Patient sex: F
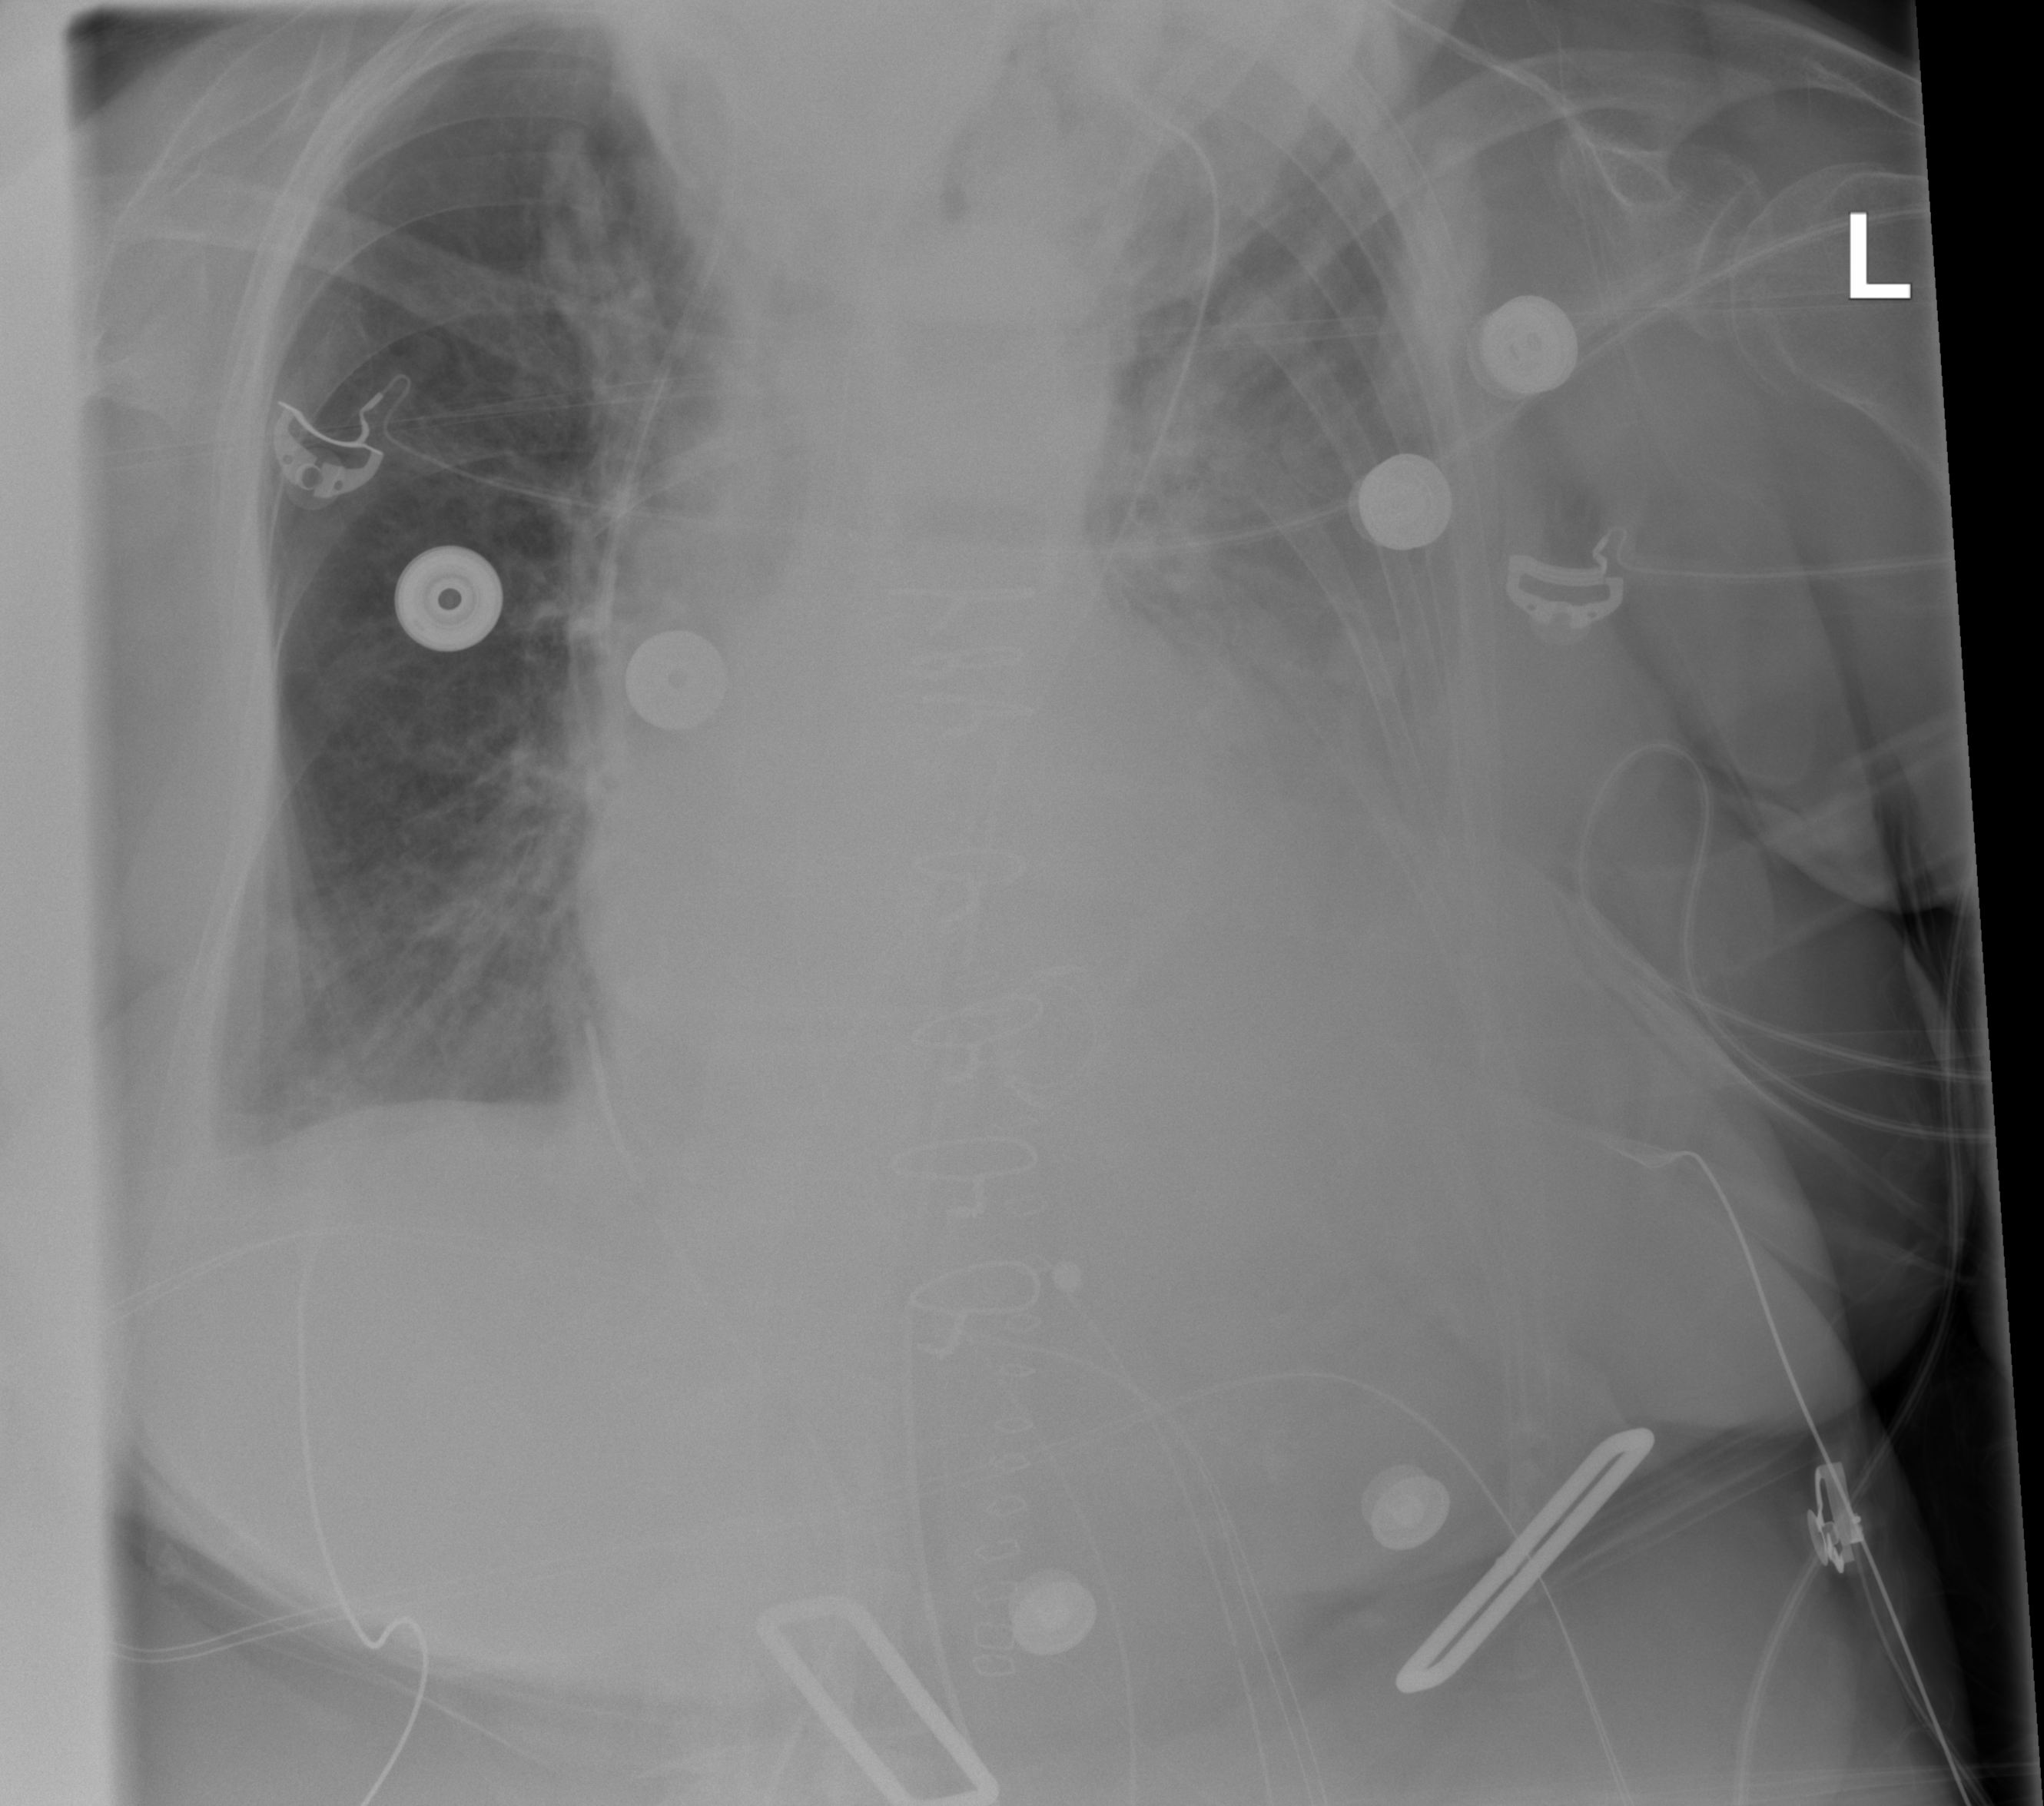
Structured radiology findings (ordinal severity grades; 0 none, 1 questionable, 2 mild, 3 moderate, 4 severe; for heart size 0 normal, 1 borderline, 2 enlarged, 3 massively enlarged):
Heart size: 2
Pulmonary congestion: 3
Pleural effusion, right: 1
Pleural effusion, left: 3
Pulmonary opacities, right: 2
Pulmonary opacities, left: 2
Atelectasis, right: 2
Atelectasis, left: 3